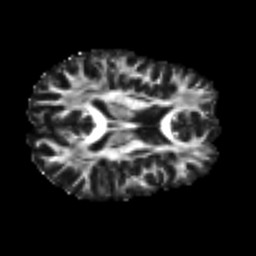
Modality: FA
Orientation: axial
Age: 29
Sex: female
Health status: ill
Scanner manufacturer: siemens
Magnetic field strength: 3 T
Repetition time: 6.5 s
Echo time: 0.062 s